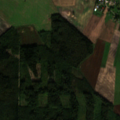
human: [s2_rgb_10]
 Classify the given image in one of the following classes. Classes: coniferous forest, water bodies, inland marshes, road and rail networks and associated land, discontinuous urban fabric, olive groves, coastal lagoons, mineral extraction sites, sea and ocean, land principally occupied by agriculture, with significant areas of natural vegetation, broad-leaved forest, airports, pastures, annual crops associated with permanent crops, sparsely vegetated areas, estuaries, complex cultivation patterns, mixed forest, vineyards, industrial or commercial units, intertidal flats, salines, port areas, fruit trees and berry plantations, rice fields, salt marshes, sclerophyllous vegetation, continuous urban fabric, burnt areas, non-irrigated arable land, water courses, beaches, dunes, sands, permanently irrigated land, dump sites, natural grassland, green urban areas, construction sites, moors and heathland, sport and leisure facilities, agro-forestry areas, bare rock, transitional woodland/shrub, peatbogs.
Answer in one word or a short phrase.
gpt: non-irrigated arable land, complex cultivation patterns, broad-leaved forest, transitional woodland/shrub